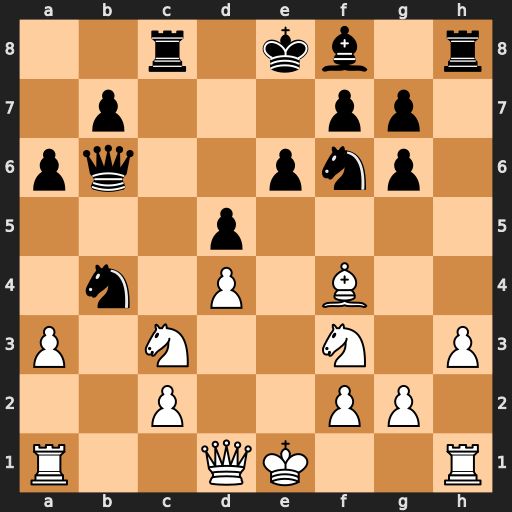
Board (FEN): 2r1kb1r/1p3pp1/pq2pnp1/3p4/1n1P1B2/P1N2N1P/2P2PP1/R2QK2R
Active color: w
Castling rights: KQk
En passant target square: -
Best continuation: Na4 Qb5 axb4